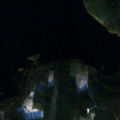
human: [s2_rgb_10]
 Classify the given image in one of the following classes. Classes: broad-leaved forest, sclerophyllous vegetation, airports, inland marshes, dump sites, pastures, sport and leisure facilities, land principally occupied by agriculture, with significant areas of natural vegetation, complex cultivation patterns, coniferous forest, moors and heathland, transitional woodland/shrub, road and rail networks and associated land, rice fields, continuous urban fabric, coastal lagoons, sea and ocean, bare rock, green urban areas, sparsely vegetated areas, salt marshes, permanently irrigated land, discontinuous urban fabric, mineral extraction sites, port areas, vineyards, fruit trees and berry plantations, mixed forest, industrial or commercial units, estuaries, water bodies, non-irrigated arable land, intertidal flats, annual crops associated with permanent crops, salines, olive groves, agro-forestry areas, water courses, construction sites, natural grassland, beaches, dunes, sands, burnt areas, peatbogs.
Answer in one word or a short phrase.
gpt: coniferous forest, mixed forest, water bodies